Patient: sex M, age 57
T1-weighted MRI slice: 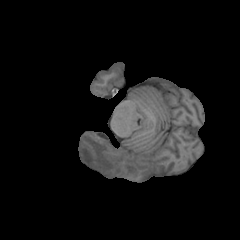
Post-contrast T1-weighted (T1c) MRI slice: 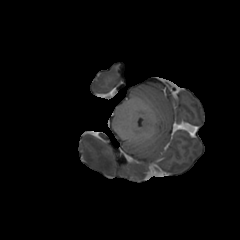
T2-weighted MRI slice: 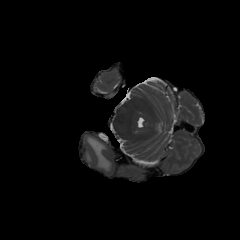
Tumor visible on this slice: yes
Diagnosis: Glioblastoma, IDH-wildtype
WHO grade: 4